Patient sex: M
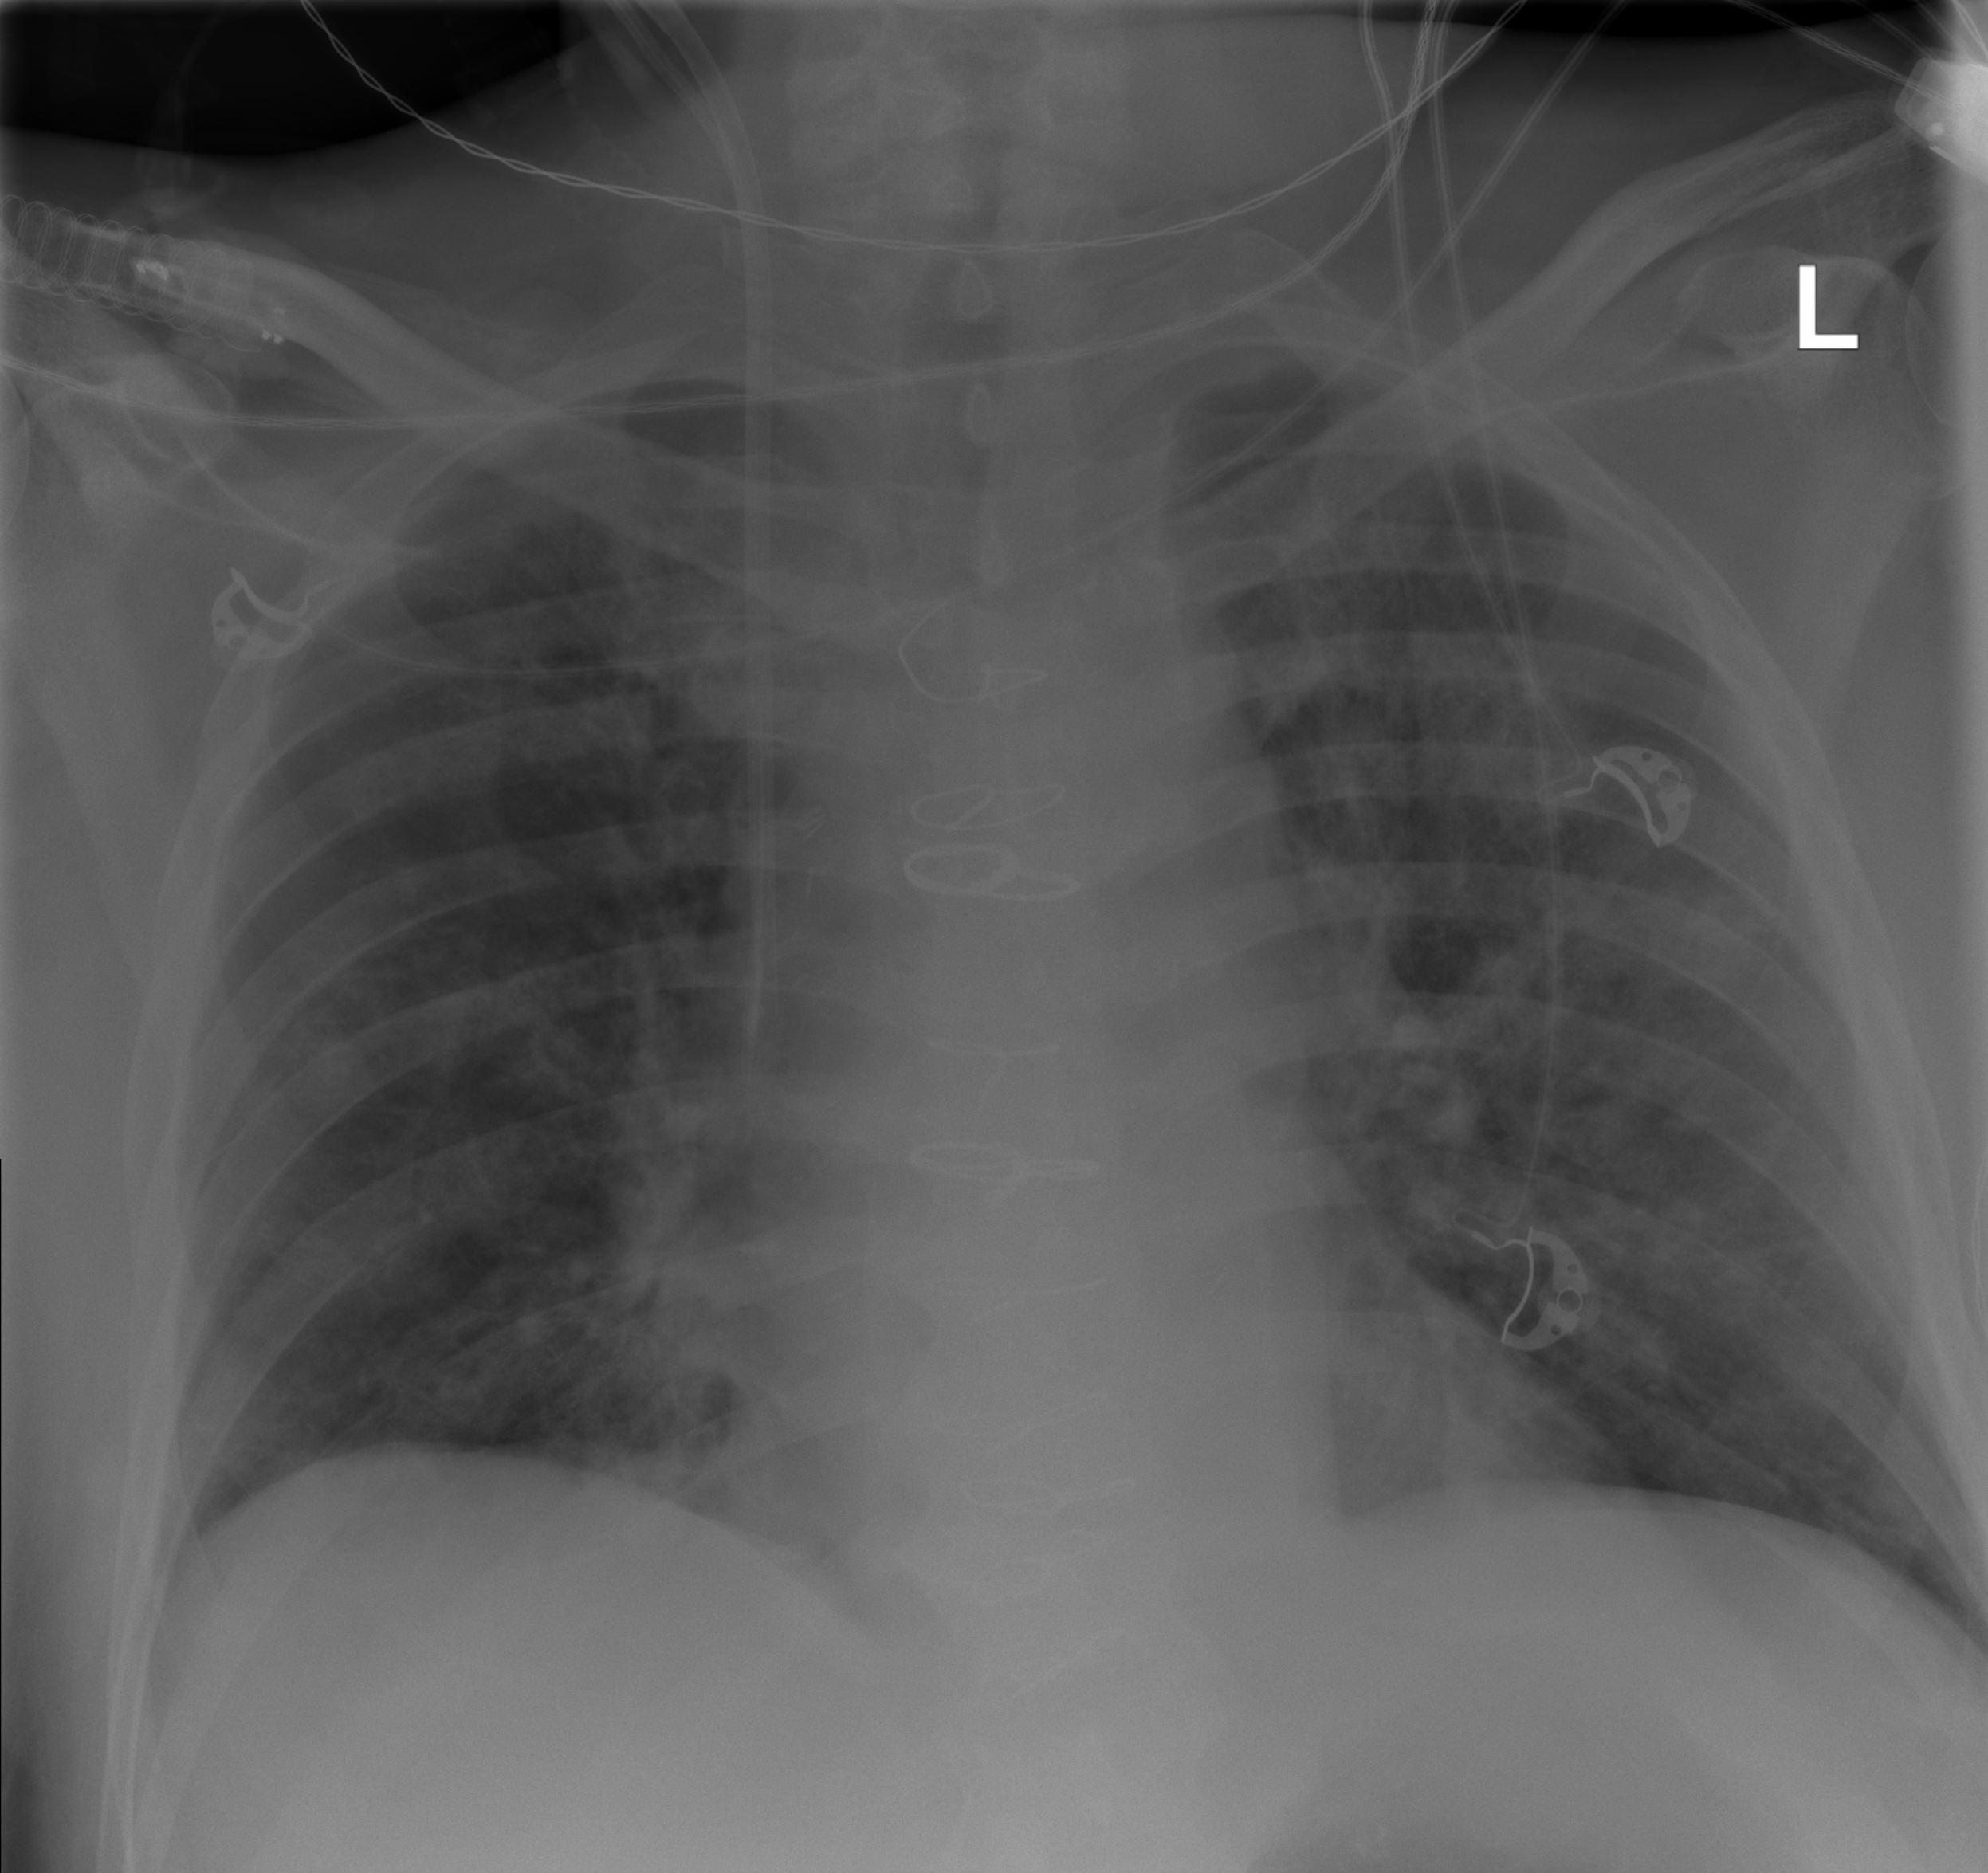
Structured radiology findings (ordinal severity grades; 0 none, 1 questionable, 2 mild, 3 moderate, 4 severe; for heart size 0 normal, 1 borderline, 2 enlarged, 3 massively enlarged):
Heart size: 0
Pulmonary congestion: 0
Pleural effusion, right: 0
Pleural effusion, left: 0
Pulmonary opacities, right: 2
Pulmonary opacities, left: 3
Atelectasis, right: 0
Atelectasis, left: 0